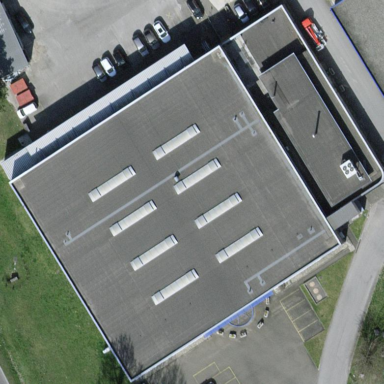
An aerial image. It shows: Industrial building.